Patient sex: M
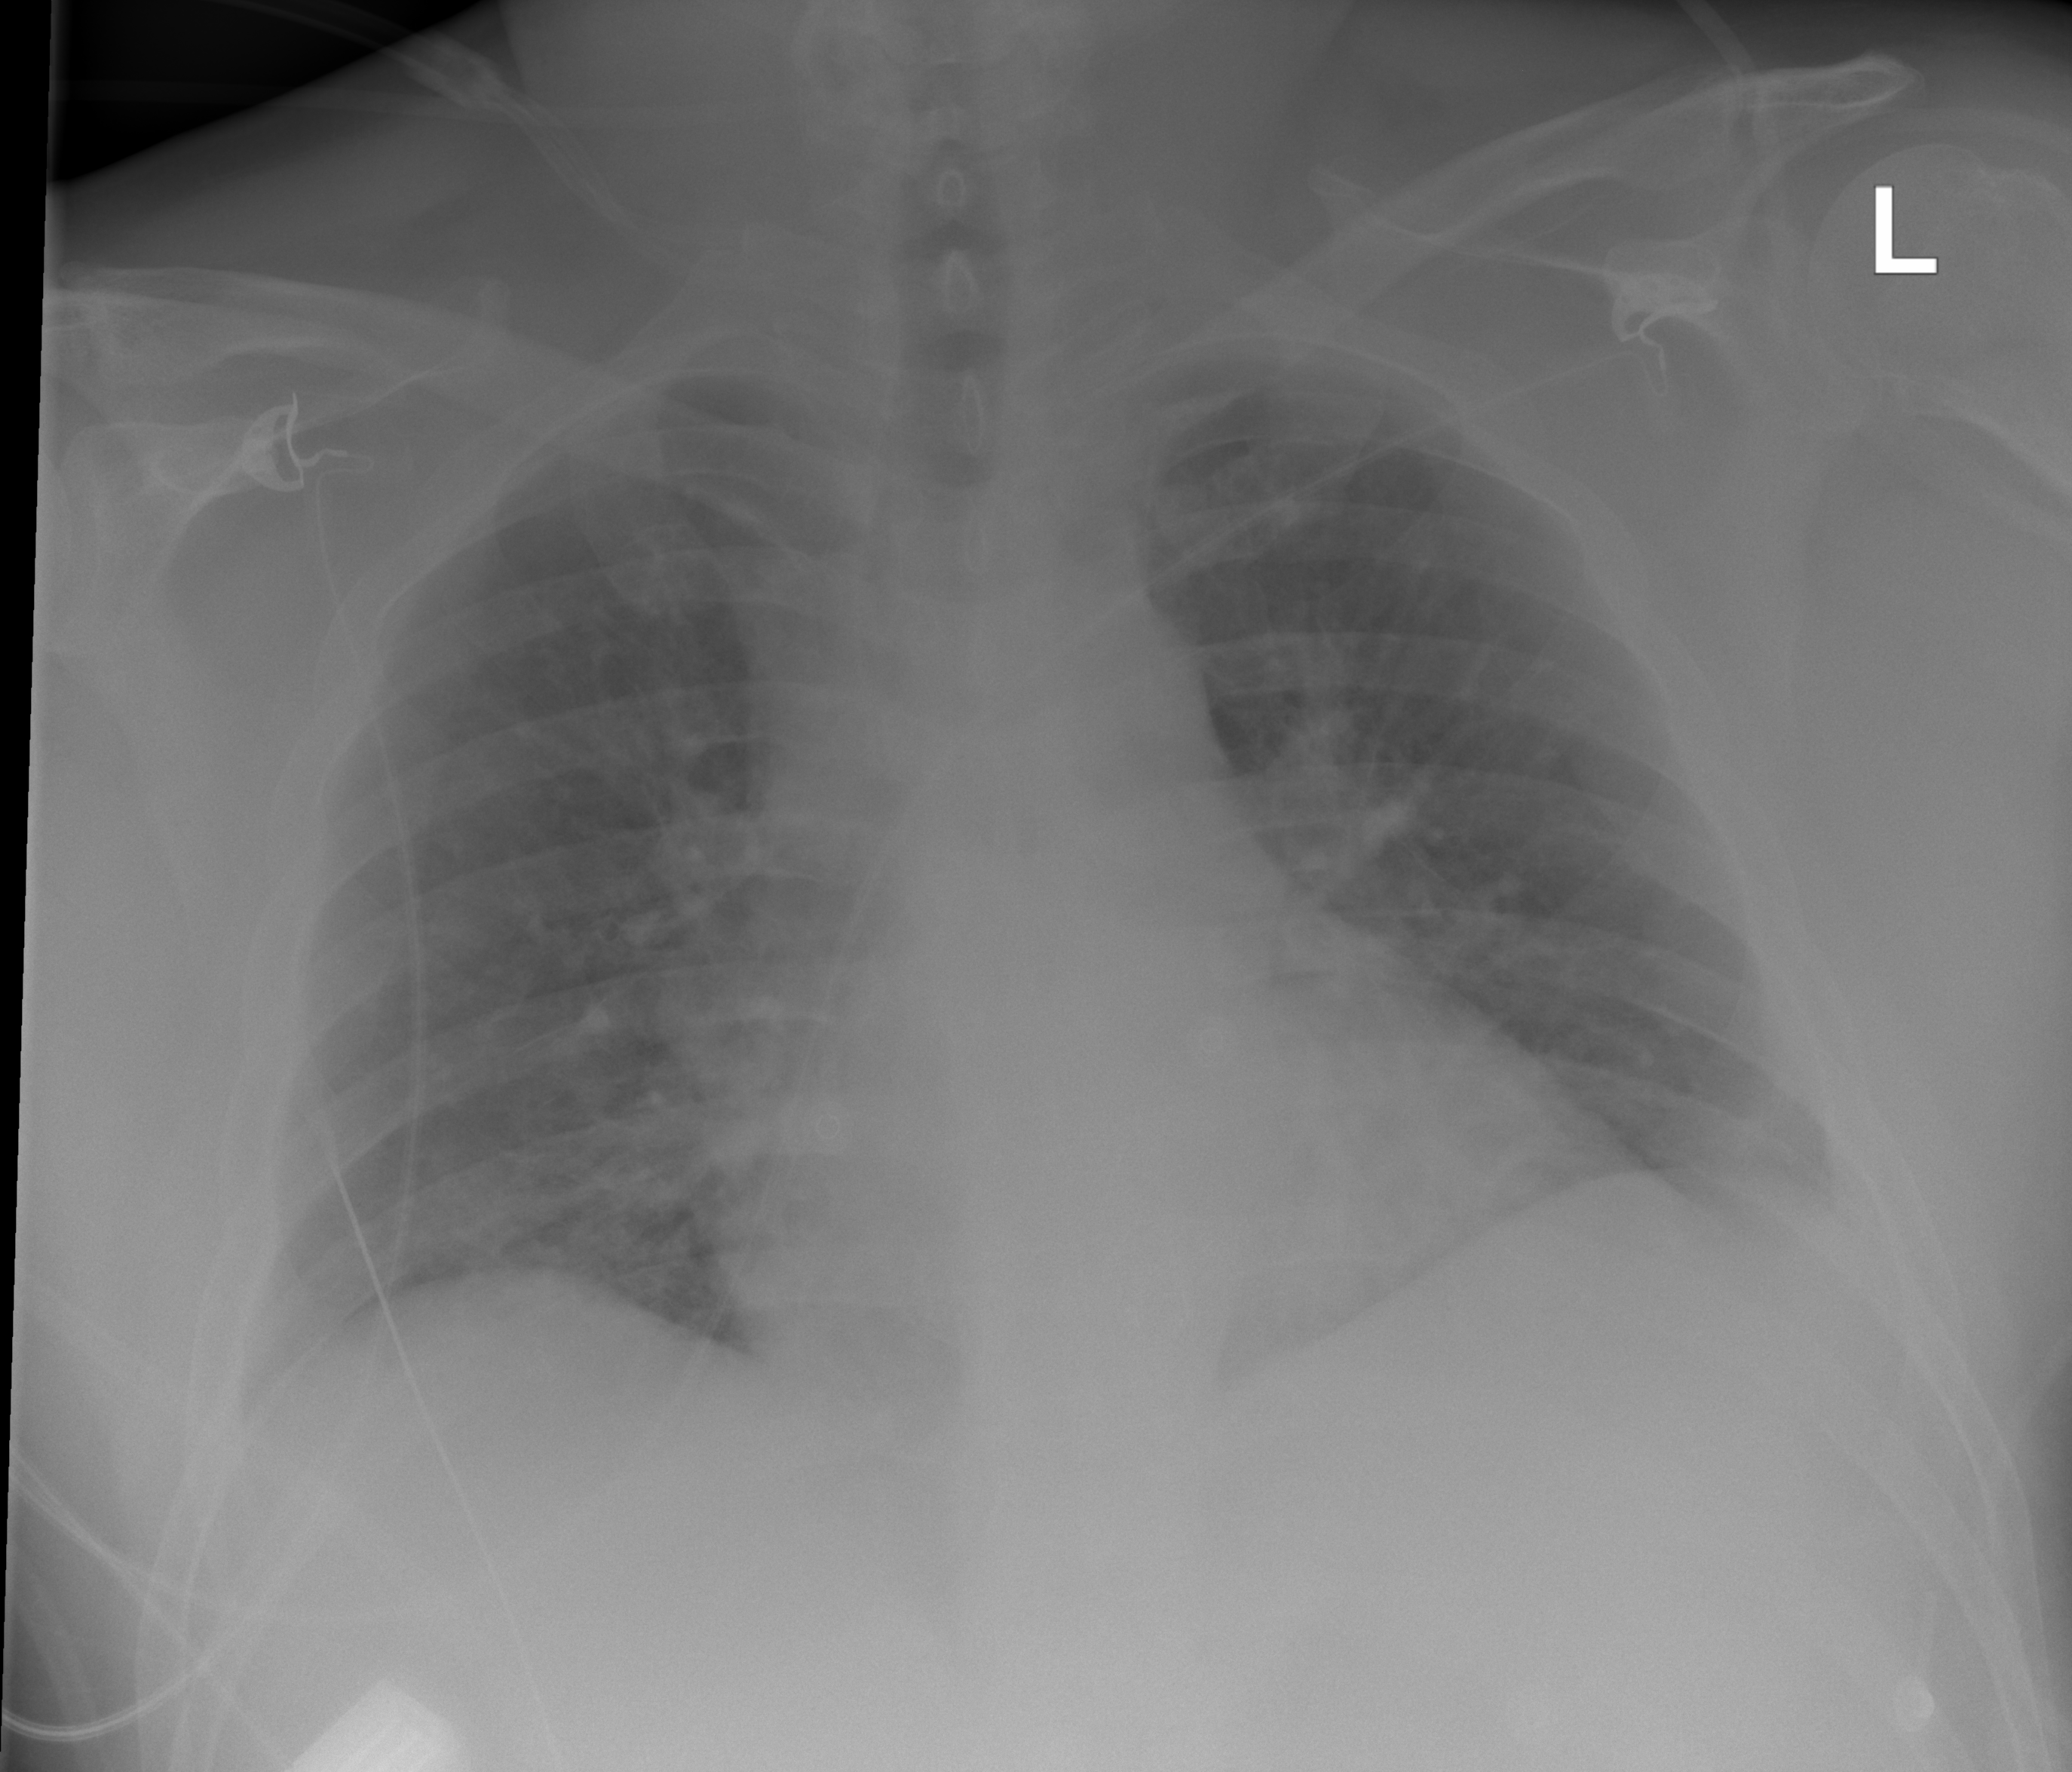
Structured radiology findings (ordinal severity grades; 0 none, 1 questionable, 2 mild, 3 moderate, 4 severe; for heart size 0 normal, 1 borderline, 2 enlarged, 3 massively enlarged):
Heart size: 1
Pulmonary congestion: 0
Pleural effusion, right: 0
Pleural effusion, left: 1
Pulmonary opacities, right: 0
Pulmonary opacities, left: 0
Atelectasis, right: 0
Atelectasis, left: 0